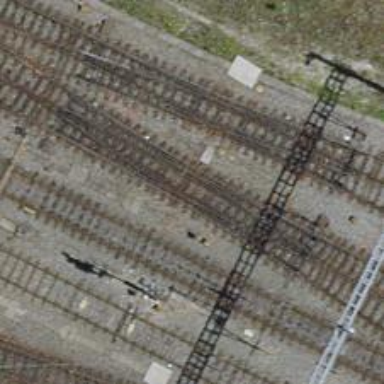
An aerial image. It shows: Single railway track with electrification through contact line.